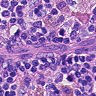
Metastatic tissue present: no